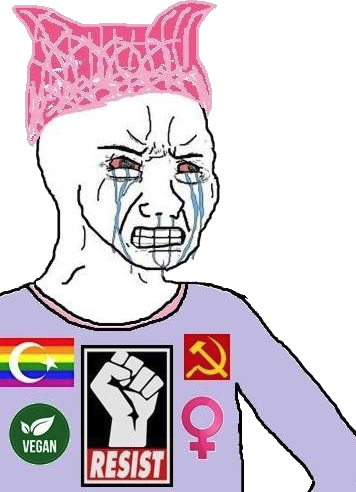
Label: 5_Crying_Wojak